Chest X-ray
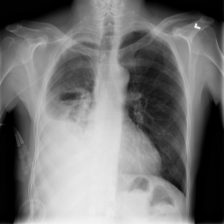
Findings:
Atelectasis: positive
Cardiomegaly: negative
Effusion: positive
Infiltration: negative
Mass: negative
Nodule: negative
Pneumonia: negative
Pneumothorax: negative
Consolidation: positive
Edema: negative
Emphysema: negative
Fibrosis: negative
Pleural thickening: negative
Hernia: negative